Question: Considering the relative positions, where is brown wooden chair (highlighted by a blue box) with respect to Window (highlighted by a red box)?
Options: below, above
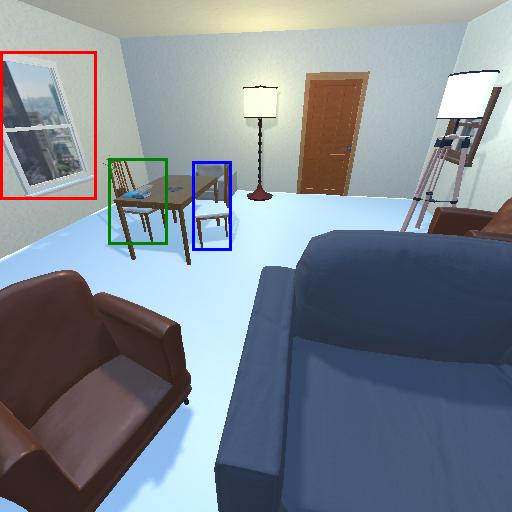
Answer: below